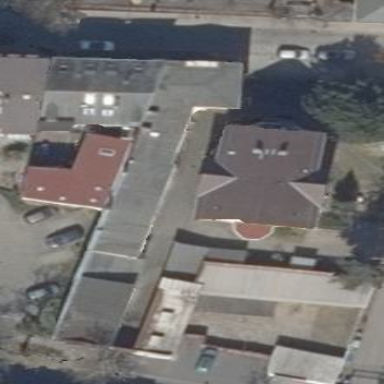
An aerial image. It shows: Beige building with red pitched roof.